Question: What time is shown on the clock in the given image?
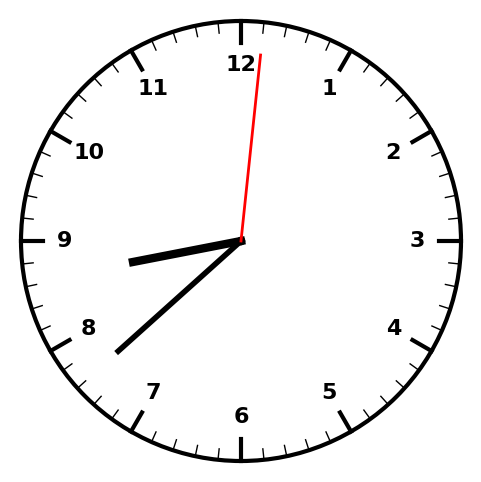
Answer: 08:38:01